Interaction volume radius: 5 \u00c5
Interaction volume height: 30 \u00c5
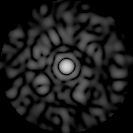
Disorder parameter: 0.8371